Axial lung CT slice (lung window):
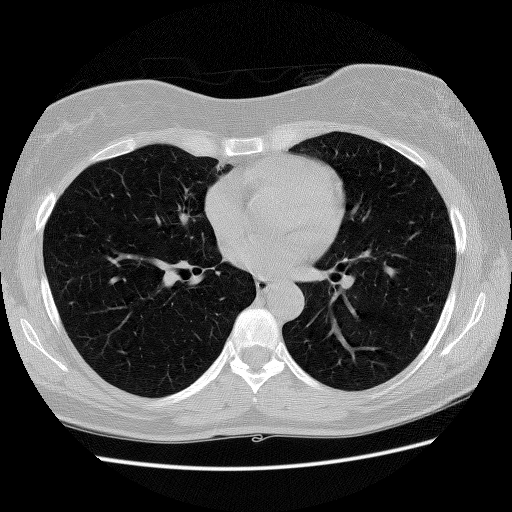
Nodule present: no